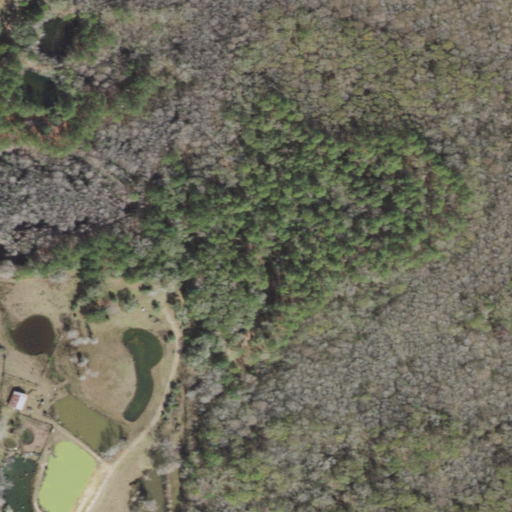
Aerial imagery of island in Florida named Tom Bend containing woody wetlands, evergreen forest, shrub, open water, and open development